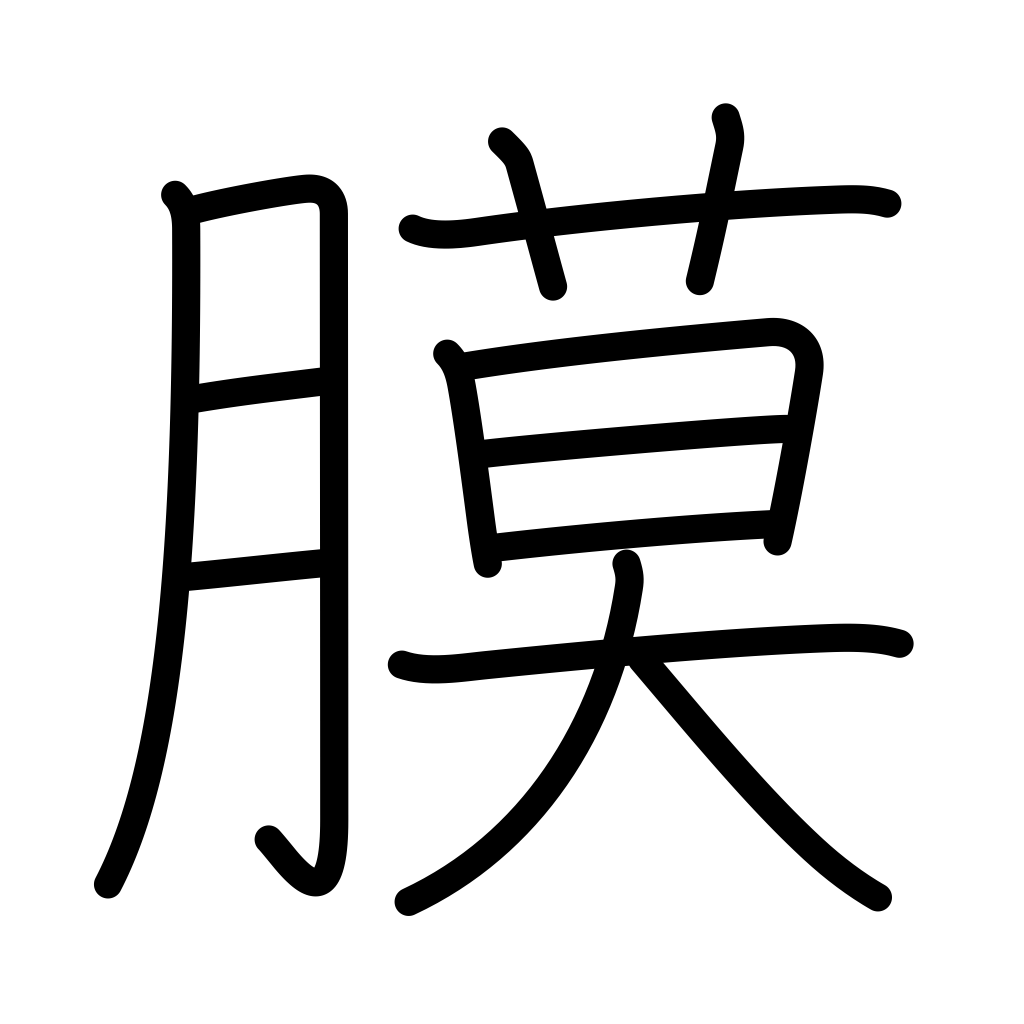
Meaning: membrane